Question: Any idea how I make this window visible in xcode?

I want to change the orientation but I can't find the "Simulated Metrics" tab anywhere.
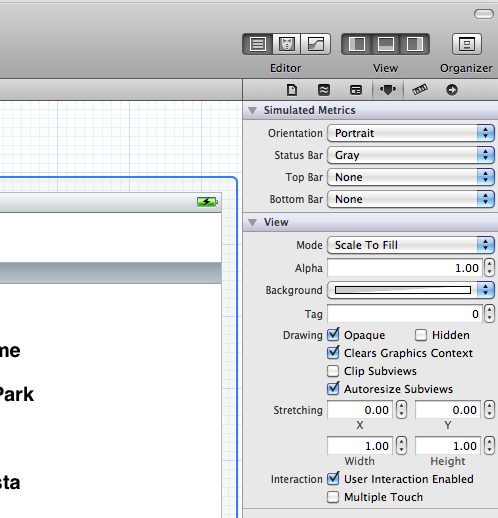
Answer: Since 'Simulated Metrics' apply only to 'UIViews' (if you don't use 'Storyboards') and 'UIViewController' subclasses the easiest way is to select the view or controller and do this: